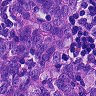
Metastatic tissue present: yes